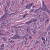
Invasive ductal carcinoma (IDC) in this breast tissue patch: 1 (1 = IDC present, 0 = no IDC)